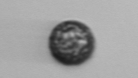
Label: Dinophyceae